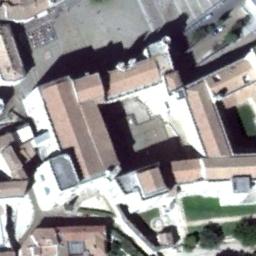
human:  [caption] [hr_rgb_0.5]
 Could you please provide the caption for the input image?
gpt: The palace is on the open place next to some buildings .

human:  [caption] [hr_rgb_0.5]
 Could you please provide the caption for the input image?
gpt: In the middle of red palaces, There is a green building .

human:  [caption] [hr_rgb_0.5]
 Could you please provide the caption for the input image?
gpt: The brown palace has some palaces of different sizes and a clearing is next to the palace .

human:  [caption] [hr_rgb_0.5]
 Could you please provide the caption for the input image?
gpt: There are some trees near the palace .

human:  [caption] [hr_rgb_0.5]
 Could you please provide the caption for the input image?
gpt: A palace with brown roofs and white walls .